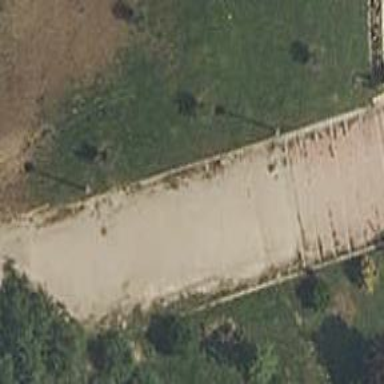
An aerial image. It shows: Road with steps.